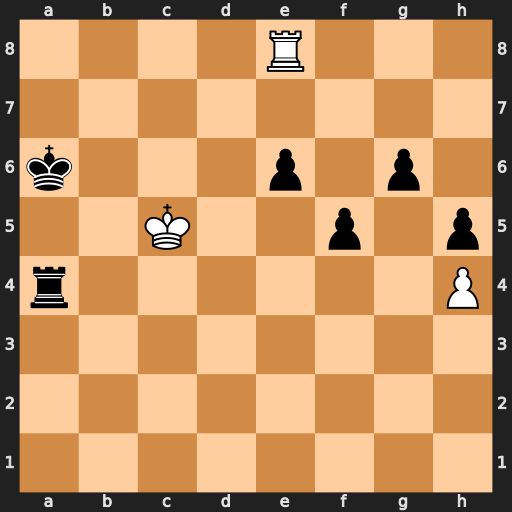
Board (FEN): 4R3/8/k3p1p1/2K2p1p/r6P/8/8/8
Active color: w
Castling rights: -
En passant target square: -
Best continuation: Ra8+ Kb7 Rxa4